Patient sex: F
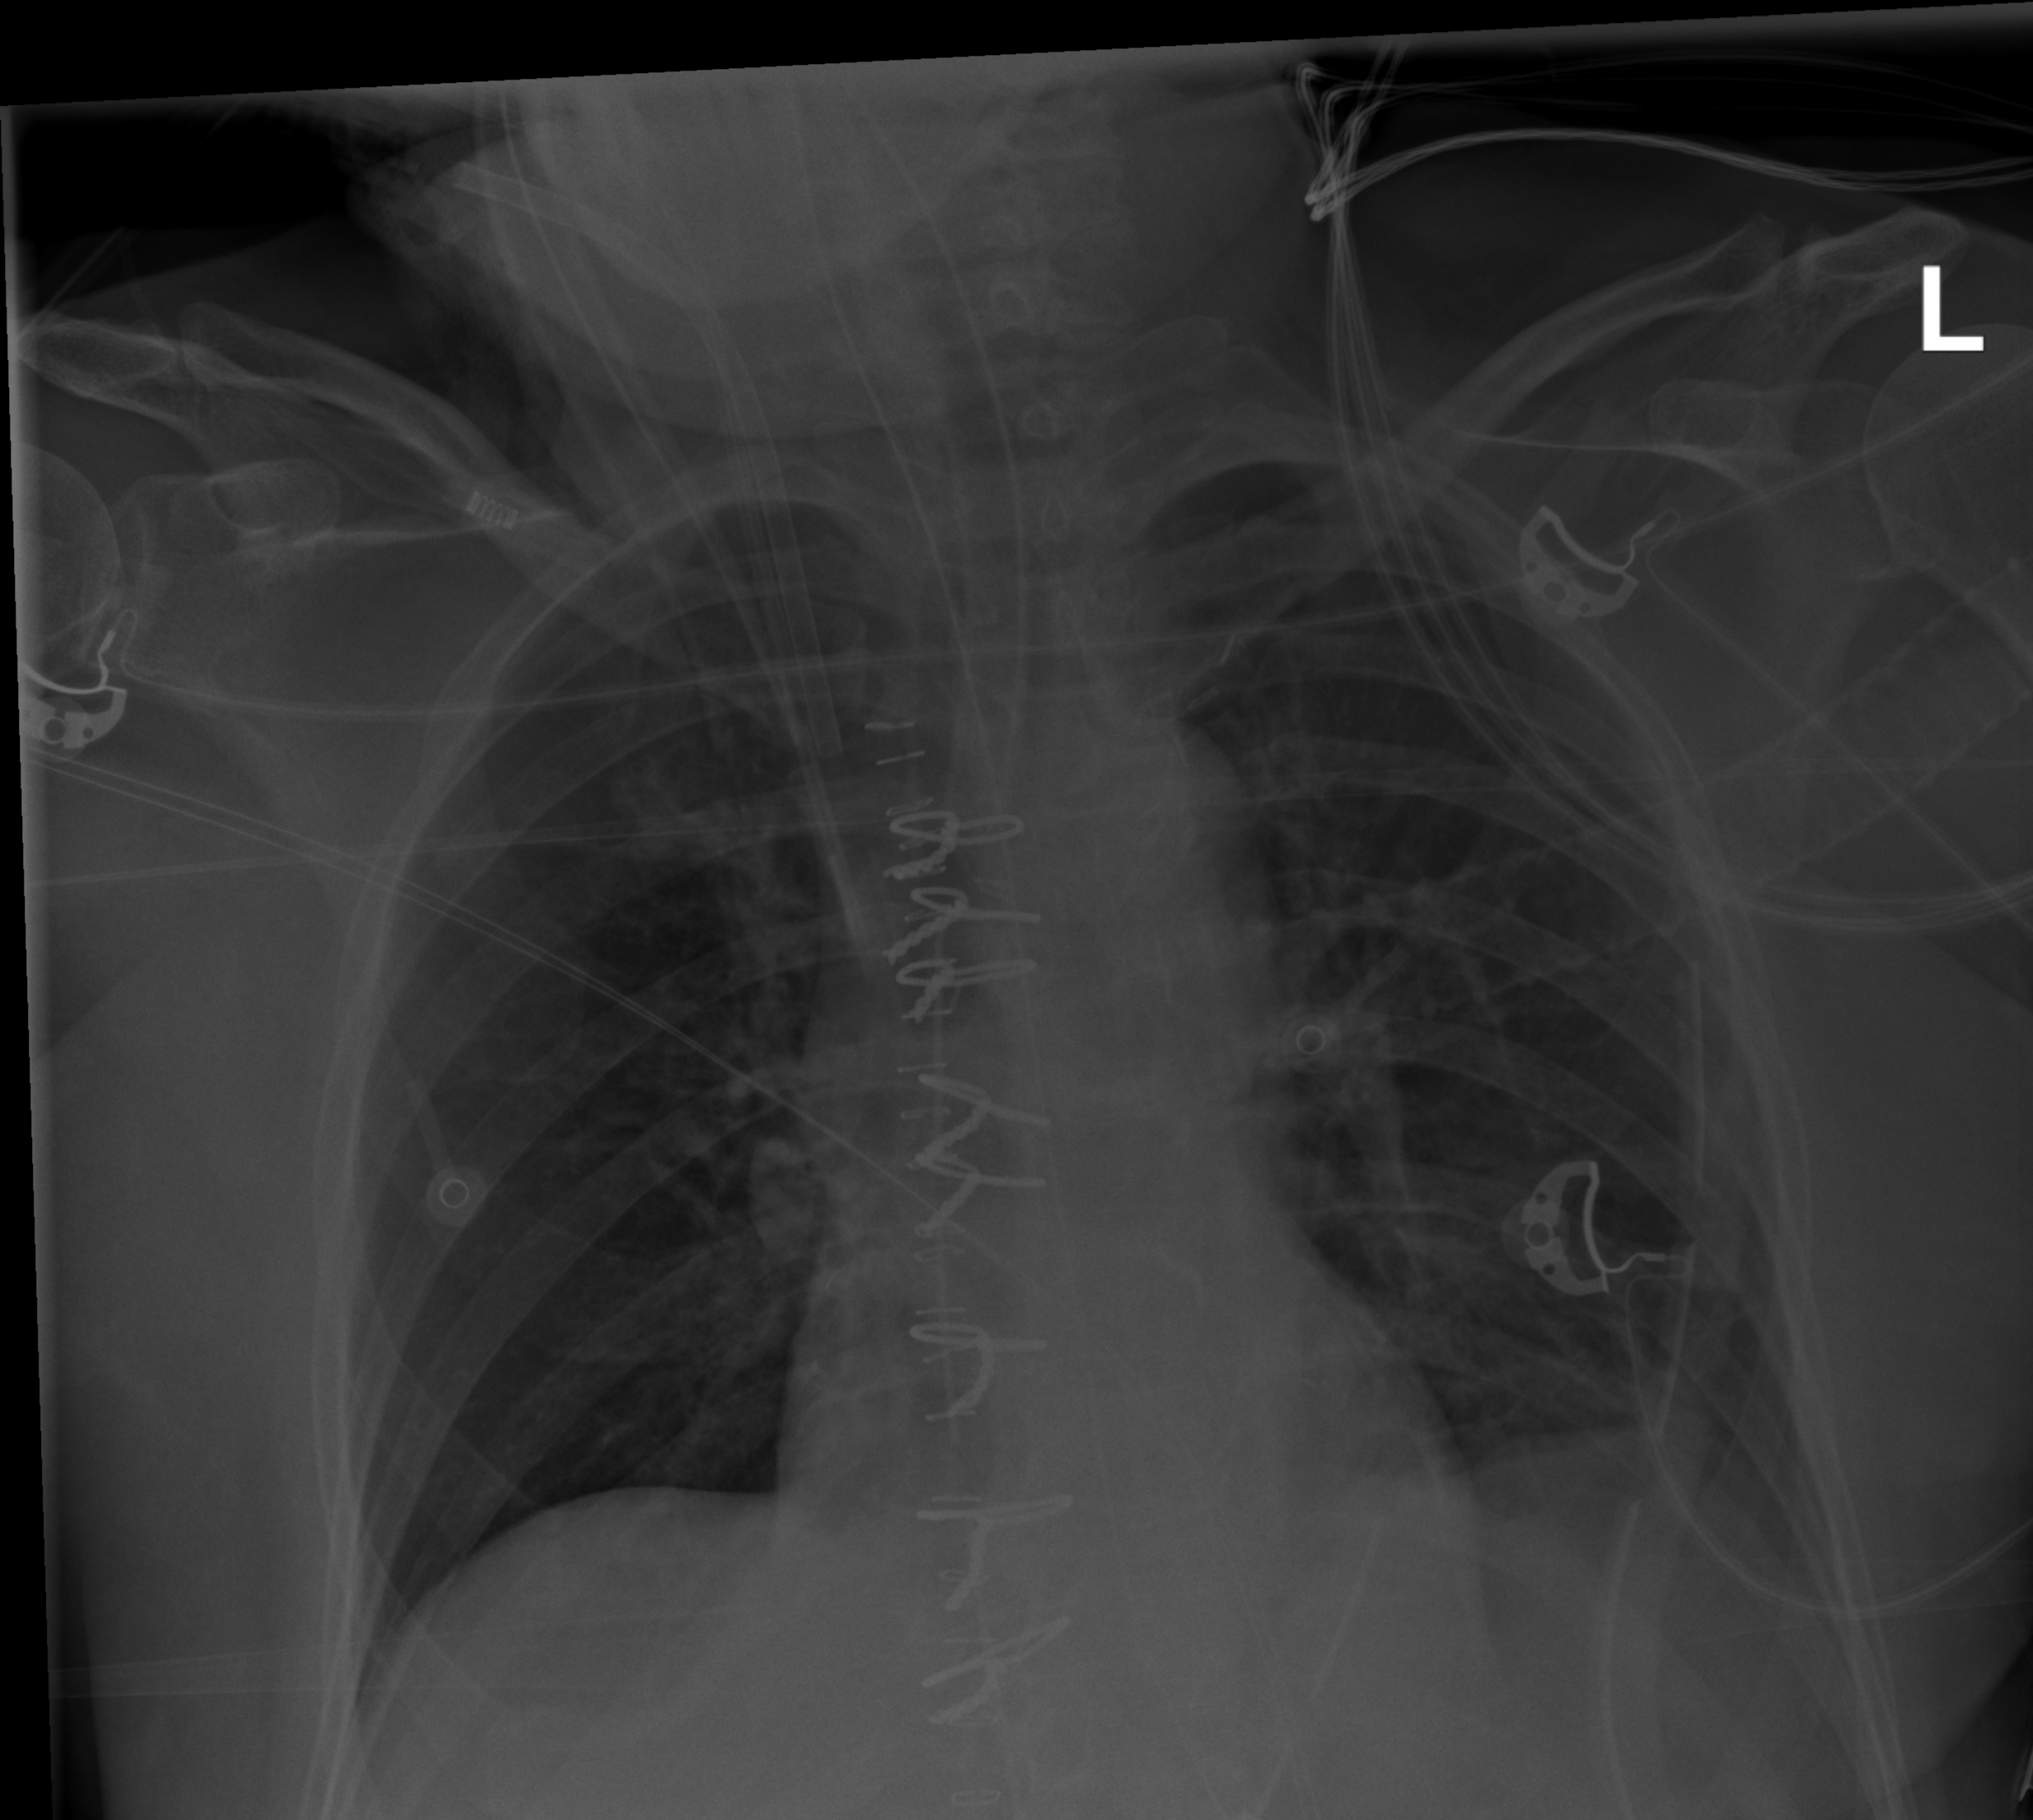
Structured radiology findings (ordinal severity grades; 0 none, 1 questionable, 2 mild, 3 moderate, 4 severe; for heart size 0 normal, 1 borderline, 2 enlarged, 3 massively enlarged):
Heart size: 0
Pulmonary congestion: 0
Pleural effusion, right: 0
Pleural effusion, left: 0
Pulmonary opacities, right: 0
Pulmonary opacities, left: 0
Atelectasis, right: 0
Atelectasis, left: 0